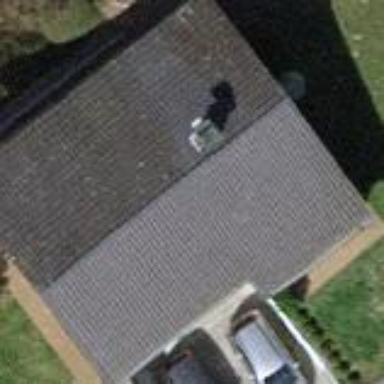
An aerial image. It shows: Simple house.